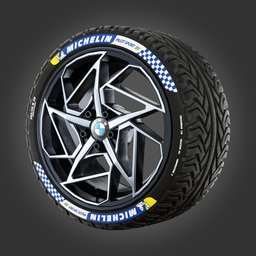
Label: mechanical